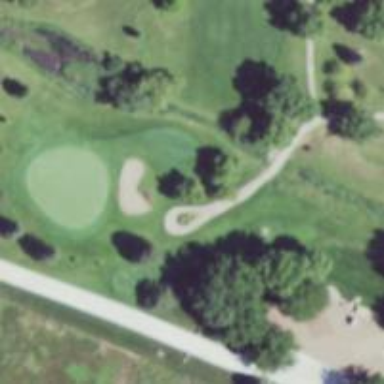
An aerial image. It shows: Path for both roads and golfers.